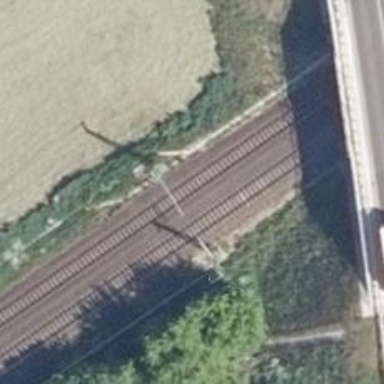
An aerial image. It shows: Milestone along the railway track with catenary mast.